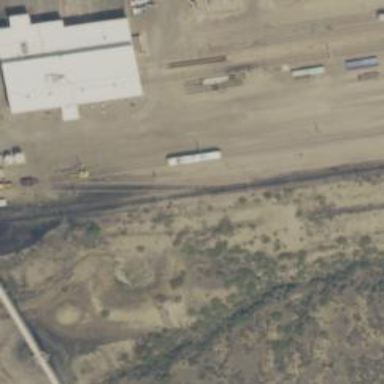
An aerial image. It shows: Railway track with electrified contact lines. This is siding track.